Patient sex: M
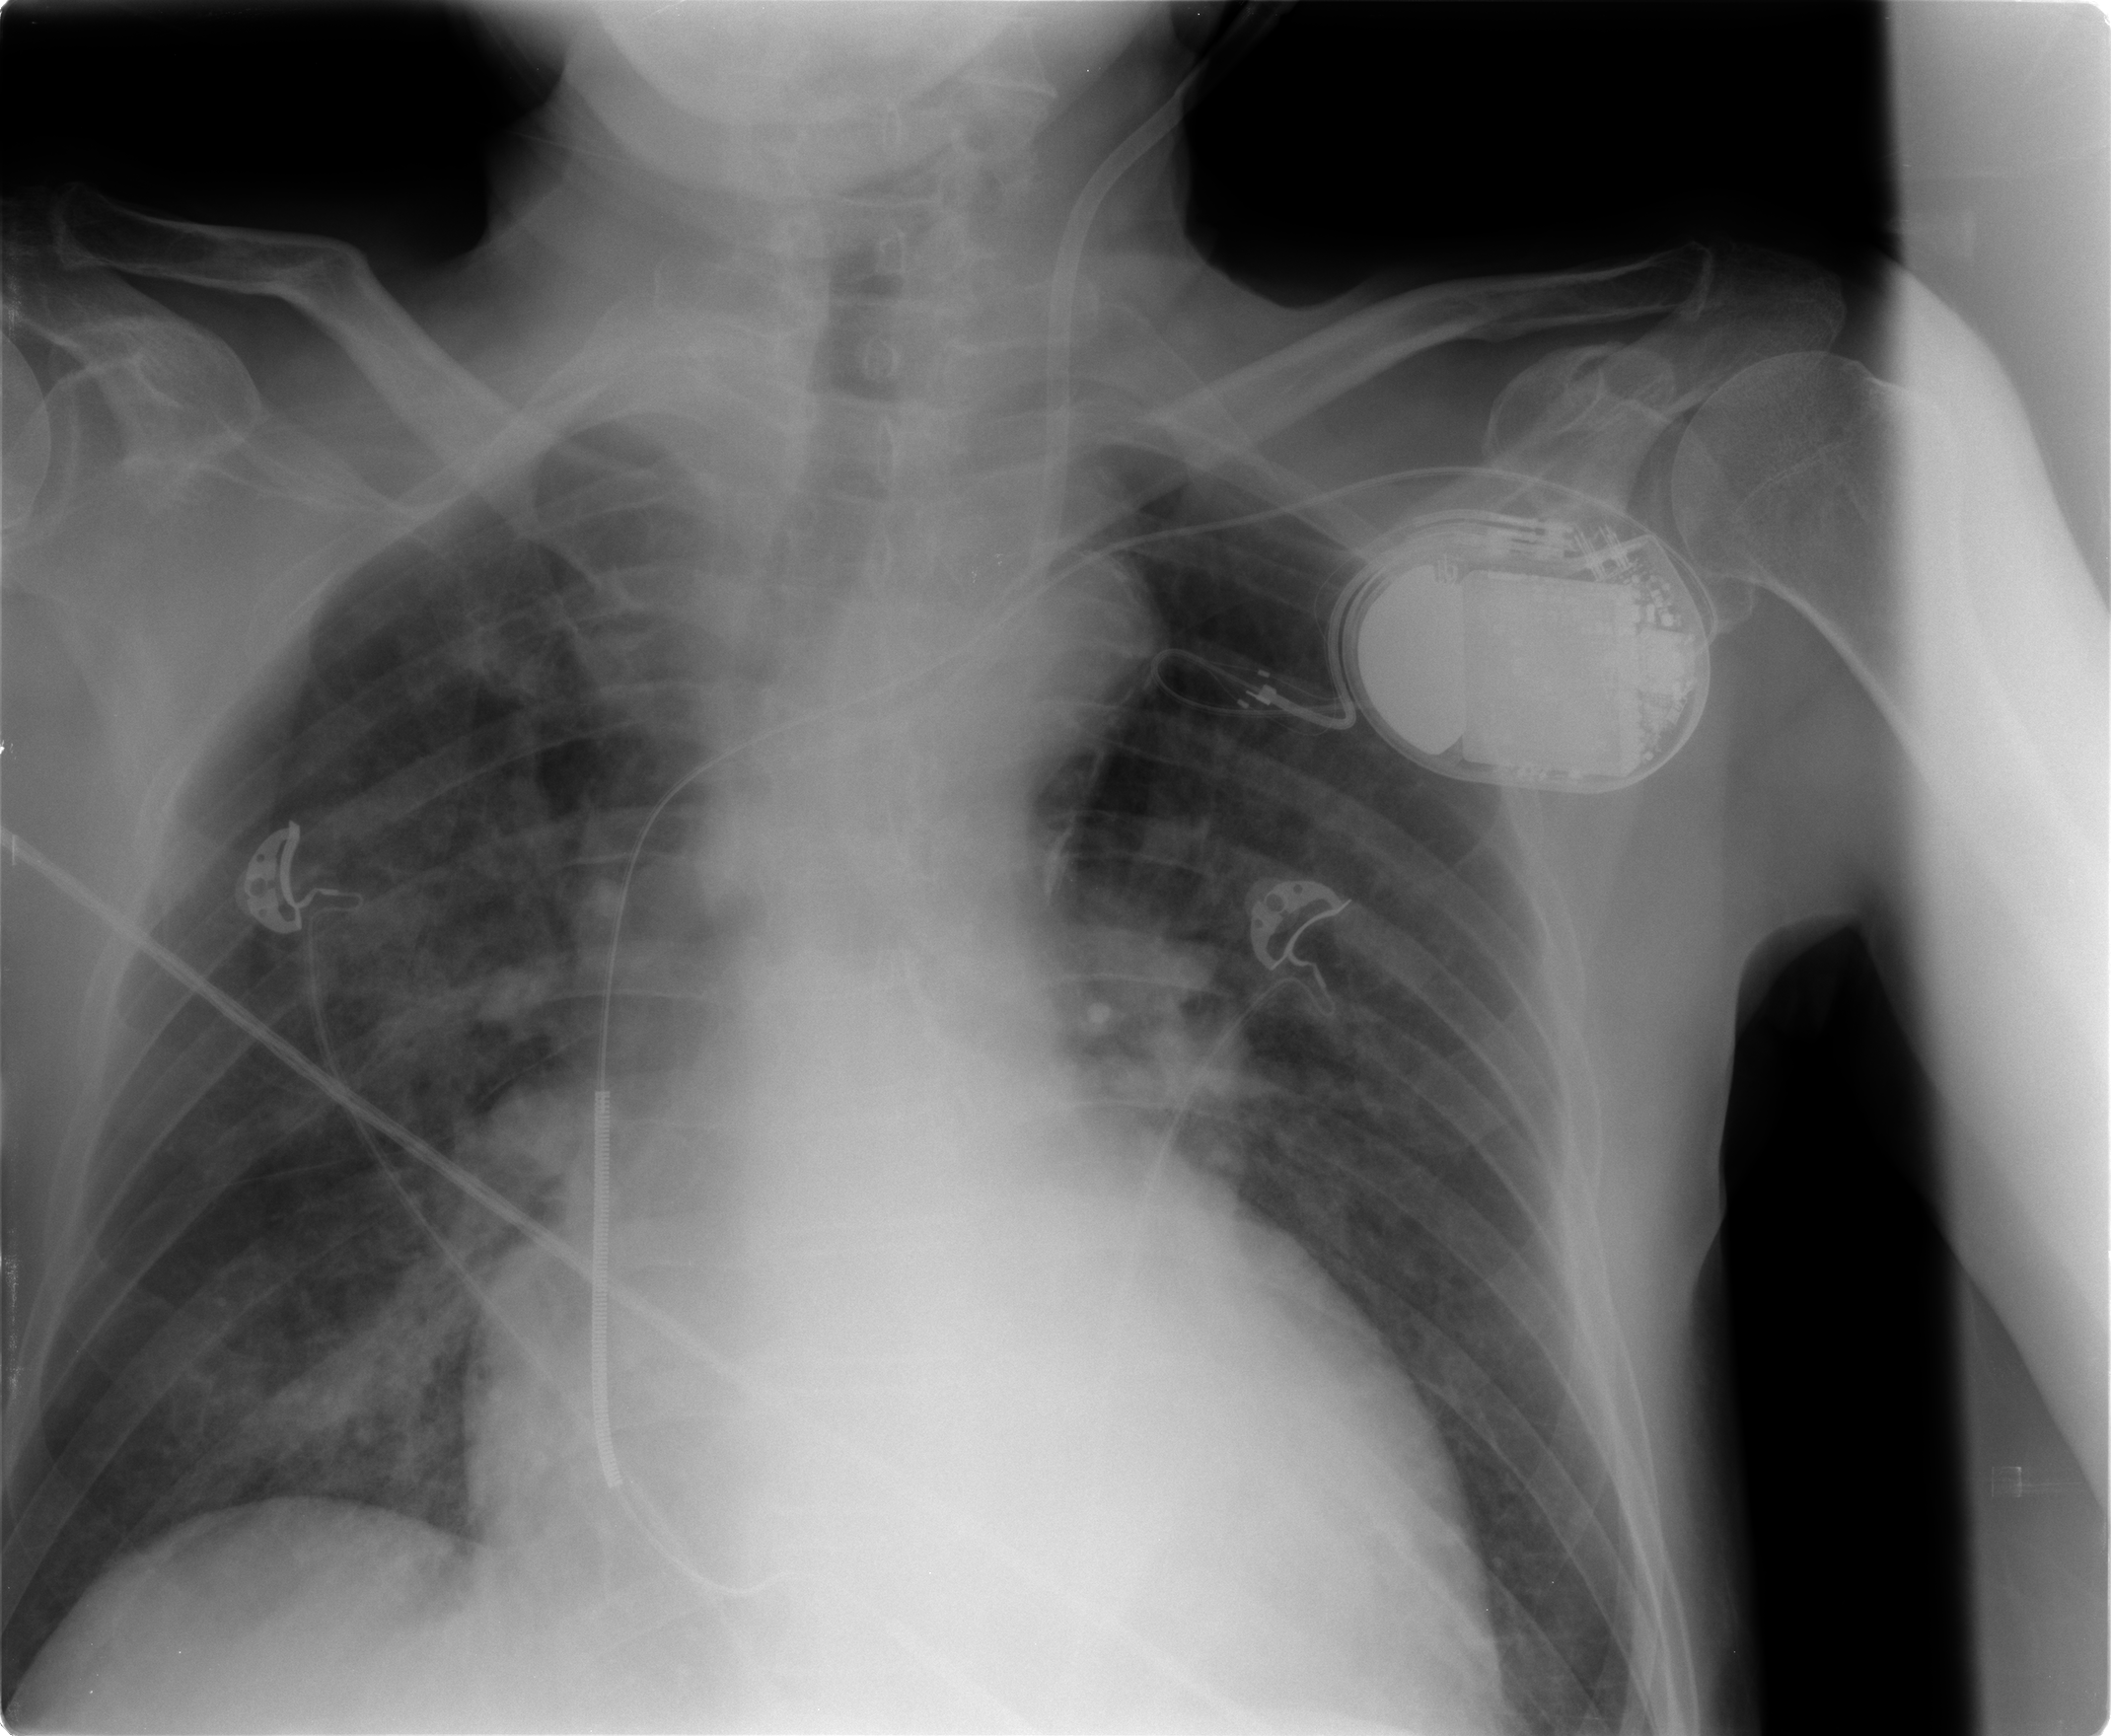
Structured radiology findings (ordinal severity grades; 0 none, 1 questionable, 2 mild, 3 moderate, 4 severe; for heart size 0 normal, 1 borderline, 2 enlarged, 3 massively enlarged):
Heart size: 2
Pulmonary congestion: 2
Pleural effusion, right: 0
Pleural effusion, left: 0
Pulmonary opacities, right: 2
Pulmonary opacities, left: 2
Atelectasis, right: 2
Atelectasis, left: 2